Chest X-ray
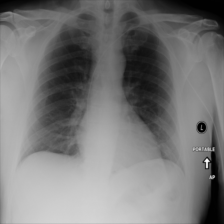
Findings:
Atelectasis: negative
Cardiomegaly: negative
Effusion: negative
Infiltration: negative
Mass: negative
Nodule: negative
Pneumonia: negative
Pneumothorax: negative
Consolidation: negative
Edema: negative
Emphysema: negative
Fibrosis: negative
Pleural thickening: negative
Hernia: negative